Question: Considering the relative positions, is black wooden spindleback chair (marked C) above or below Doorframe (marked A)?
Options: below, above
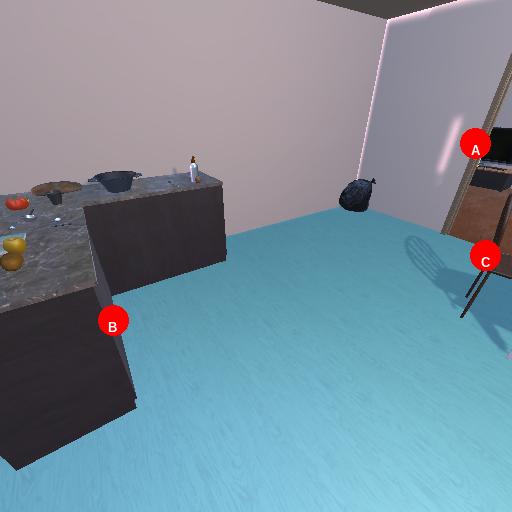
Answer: below